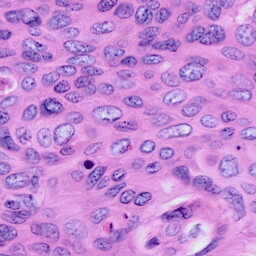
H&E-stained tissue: Cervix